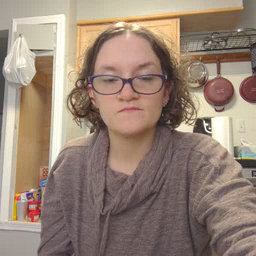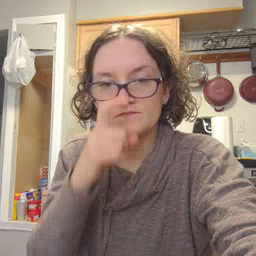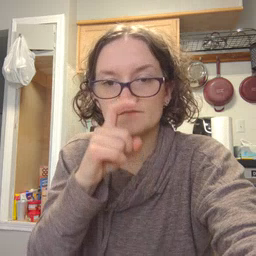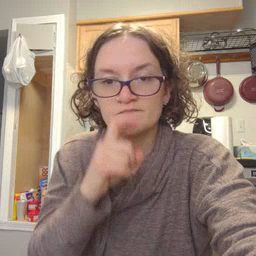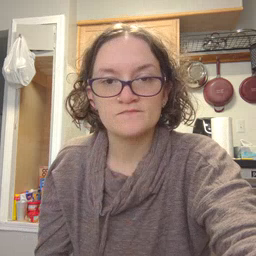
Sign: doll